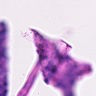
Metastatic tissue present: no